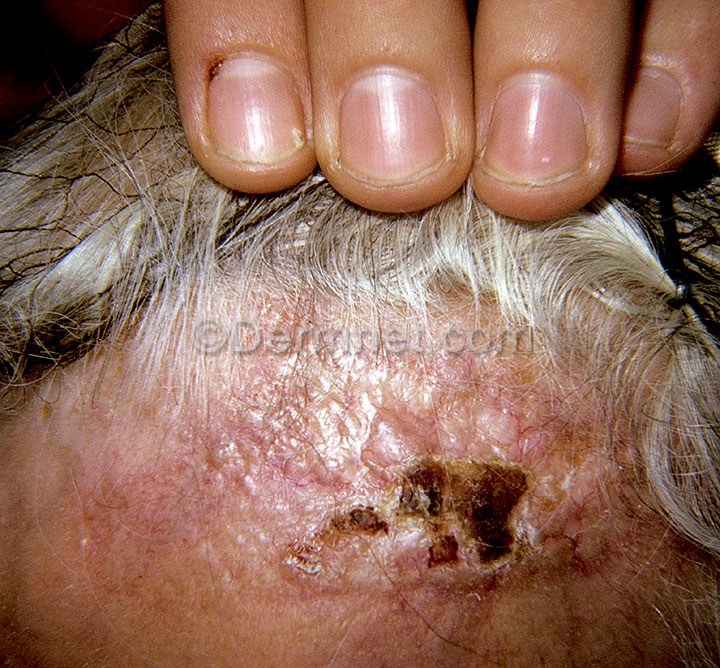
Disease: Actinic Keratosis Basal Cell Carcinoma and other Malignant Lesions